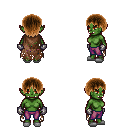
a pixel art fantasy rpg character, female body template, orc, green skin, brown tattered cape, magenta pants, brown plain hairstyle, metal gloves, white slippers, four views (front, back, left, right), 2x2 character sprite sheet, small pixel art, hard edges, no anti-aliasing